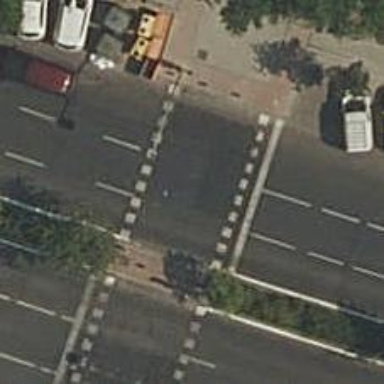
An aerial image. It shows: Zebra crossing with traffic signals. The crossing is marked by traffic lights.